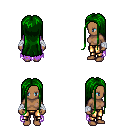
a pixel art fantasy rpg character, female body template, human, dark skin, maroon tattered cape, gold greaves, green extra-long hairstyle, white cloth bandages, four views (front, back, left, right), 2x2 character sprite sheet, small pixel art, hard edges, no anti-aliasing